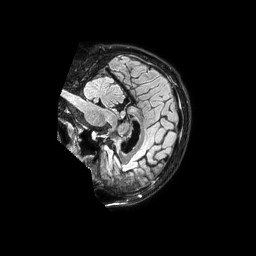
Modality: FLAIR
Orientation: sagittal
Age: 35
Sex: male
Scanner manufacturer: philips
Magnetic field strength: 3 T
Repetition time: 4.8 s
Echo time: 0.34 s